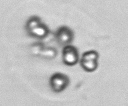
Label: Phaeocystis